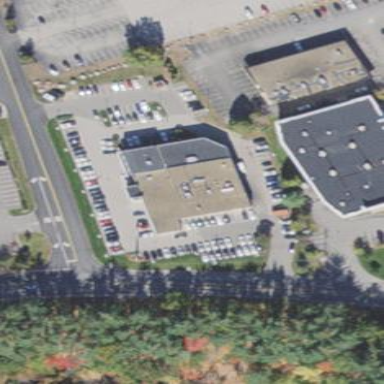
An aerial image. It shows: Building housing car shop.